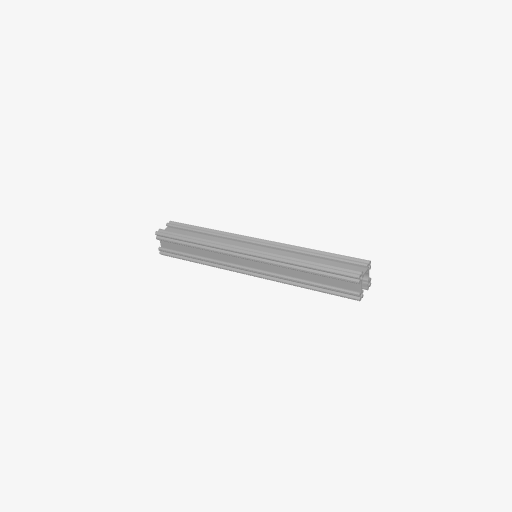
Part: OpenGoRAIL192